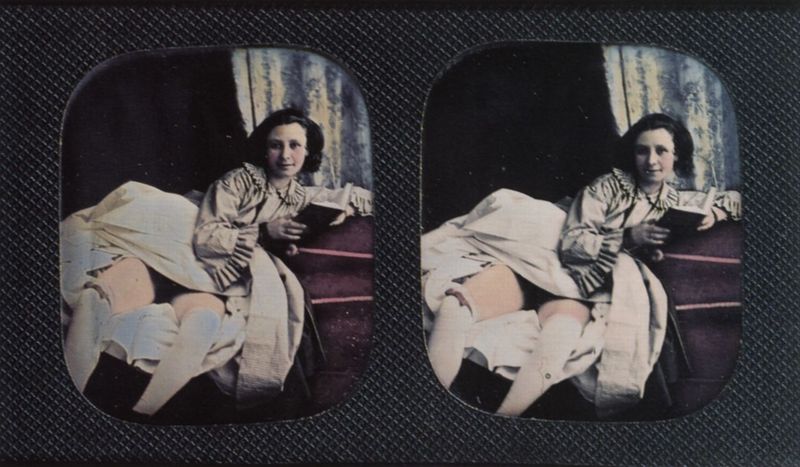
Titel: Akt-Stereodaguerreotypien
Künstler: Deutscher Photograph
Standort: Köln
Institution: Agfa Photo-Historama
Schlagwörter: hand, nackt, weiß, mädchen, sitzen, braun, finger, frau, kleid, rot, rock, hose, rahmen, bildnis, vorhang, beine, sofa, liegen, zwei, moderne, monochrom, lehnen, rüschen, erotisch, liegend, oberschenkel, scham, zeigen, graun, foto, fotografie, photographie, becher, lachen, strümpfe, schwarze haare, buch, brille, koloriert, lesend, doppelt, bund, doppel, coloriert, strumpfband, fraz, strapse, eingefärbt, handkoloriert, porno, pornographisch, stereo, stereofotografie, lesende frau, lassiv, sterotypie, 1900, 2, hochgerutscht, 1885, freizügiges foto, raghmen